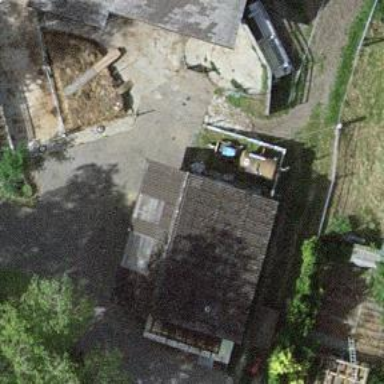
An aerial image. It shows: Shed.